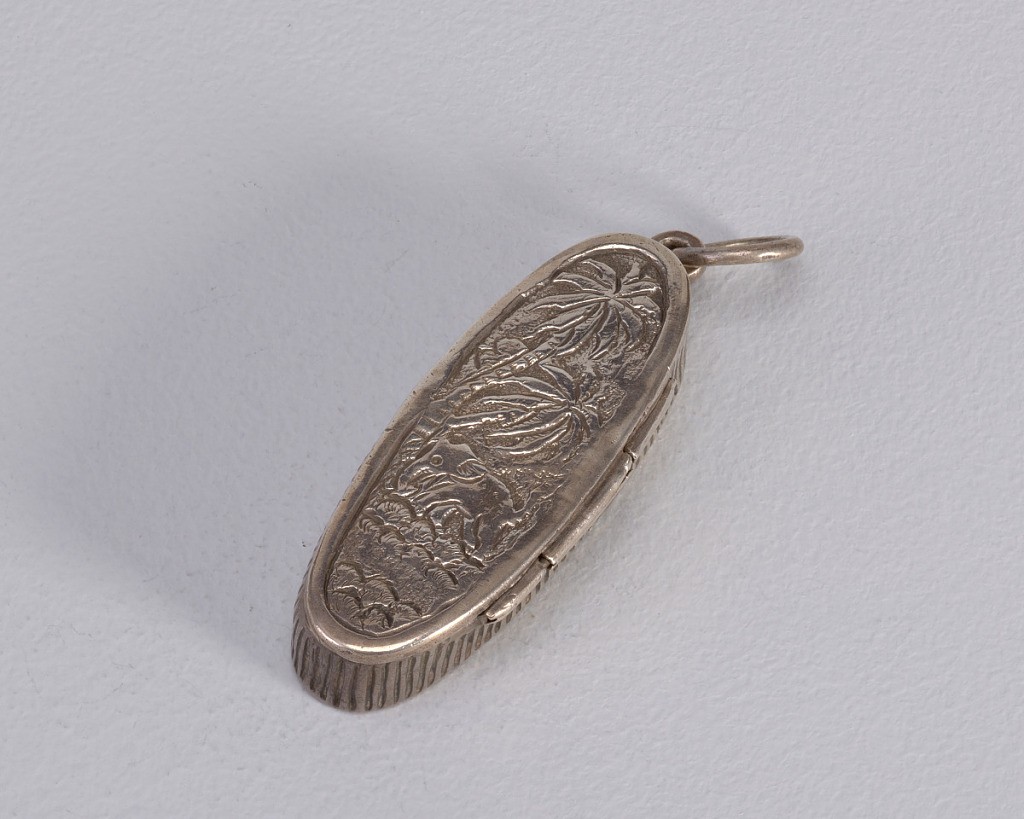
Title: Elephant and Palms
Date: late 19th century
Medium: Silver
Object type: Matchsafe
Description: Elongated oval form, featuring raised decoration of palm trees and elephant, reverse features palm, and other foliage and unidentified animal. Link on top. Front opens, hinged on right side. Striker extends around perimeter.